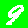
Digit: 9